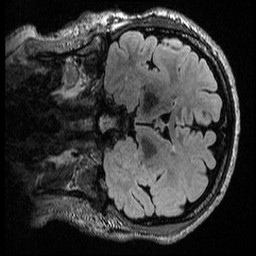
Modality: T2w
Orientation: coronal
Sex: male
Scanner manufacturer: ge
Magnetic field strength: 3 T
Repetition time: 6 s
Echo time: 0.1292 s